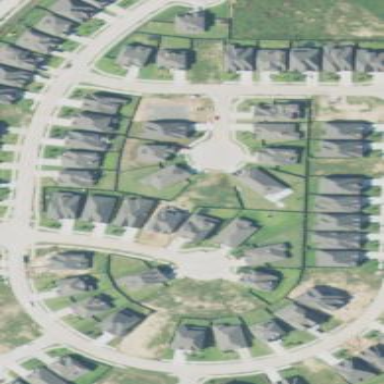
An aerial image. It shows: This residential area consists of single-family homes.